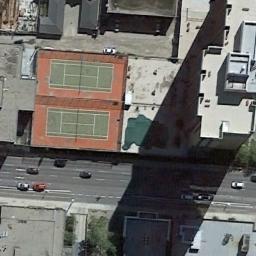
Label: tennis_court